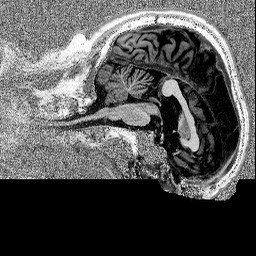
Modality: MP2RAGE
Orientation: sagittal
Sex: male